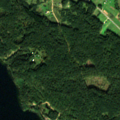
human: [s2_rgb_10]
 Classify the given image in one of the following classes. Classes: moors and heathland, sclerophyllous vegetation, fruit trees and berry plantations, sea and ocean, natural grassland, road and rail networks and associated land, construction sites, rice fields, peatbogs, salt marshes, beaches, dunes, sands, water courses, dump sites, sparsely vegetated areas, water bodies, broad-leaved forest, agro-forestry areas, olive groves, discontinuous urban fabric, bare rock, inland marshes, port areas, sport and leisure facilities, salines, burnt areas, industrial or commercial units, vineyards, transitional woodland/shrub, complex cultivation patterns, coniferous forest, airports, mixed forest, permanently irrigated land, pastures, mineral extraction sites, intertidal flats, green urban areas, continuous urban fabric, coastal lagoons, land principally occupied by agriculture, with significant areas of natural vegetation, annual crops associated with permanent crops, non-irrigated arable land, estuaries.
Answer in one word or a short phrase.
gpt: discontinuous urban fabric, complex cultivation patterns, land principally occupied by agriculture, with significant areas of natural vegetation, coniferous forest, water bodies